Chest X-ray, AP view. Patient: 69 years old, sex F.
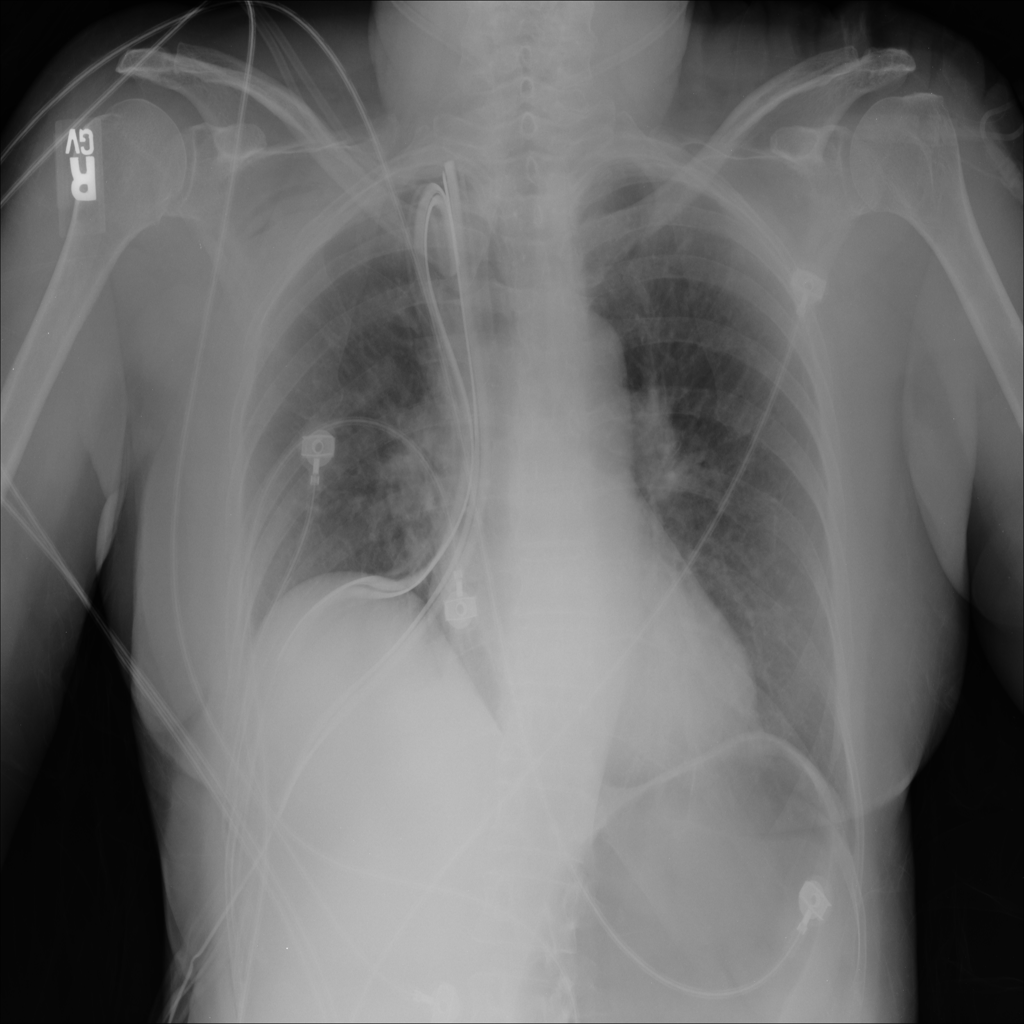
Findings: Emphysema